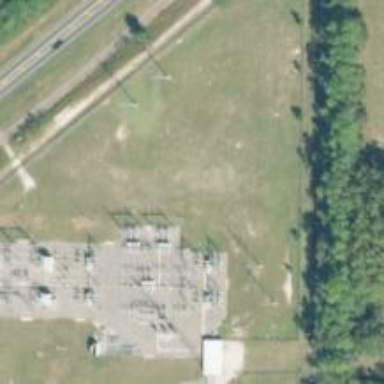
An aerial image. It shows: Switch for power supply.